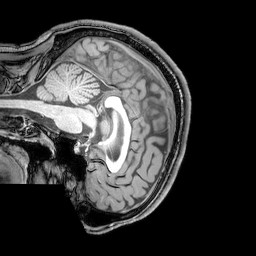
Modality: T1w
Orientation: sagittal
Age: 22
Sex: male
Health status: healthy
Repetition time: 0.081 s
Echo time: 0.037 s